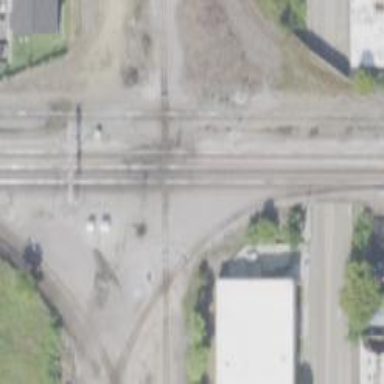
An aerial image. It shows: Railway crossing.